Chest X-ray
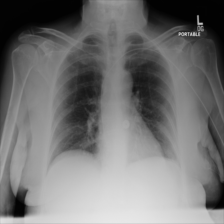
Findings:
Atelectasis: negative
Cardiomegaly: negative
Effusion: negative
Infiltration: negative
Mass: negative
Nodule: negative
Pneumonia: negative
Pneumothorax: negative
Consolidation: negative
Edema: negative
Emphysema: negative
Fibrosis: negative
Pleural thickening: negative
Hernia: negative